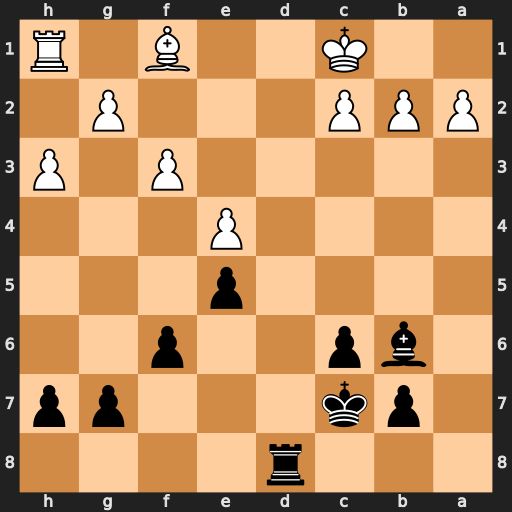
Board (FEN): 3r4/1pk3pp/1bp2p2/4p3/4P3/5P1P/PPP3P1/2K2B1R
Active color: b
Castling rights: -
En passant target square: -
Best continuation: Be3+ Kb1 Rd1#